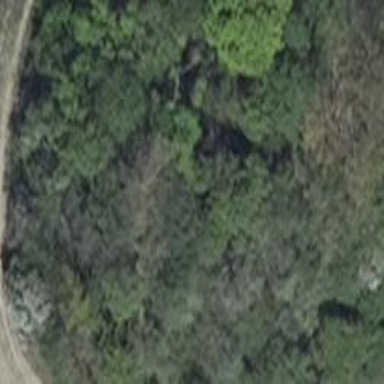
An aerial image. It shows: Beautiful woodland area.